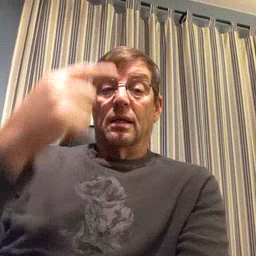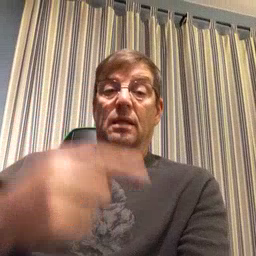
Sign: penny